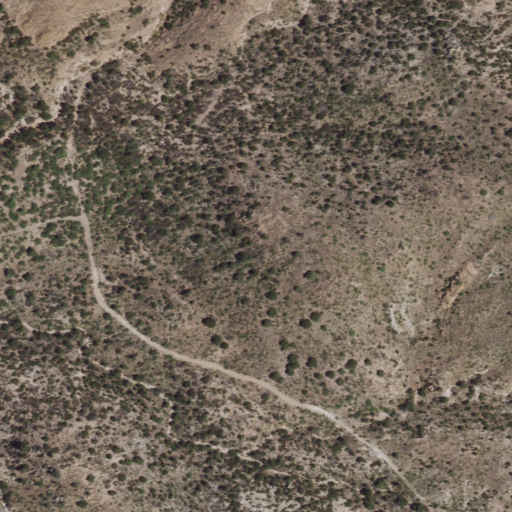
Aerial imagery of gap in New Mexico named Guadalupe Pass containing shrub, evergreen forest, and grassland